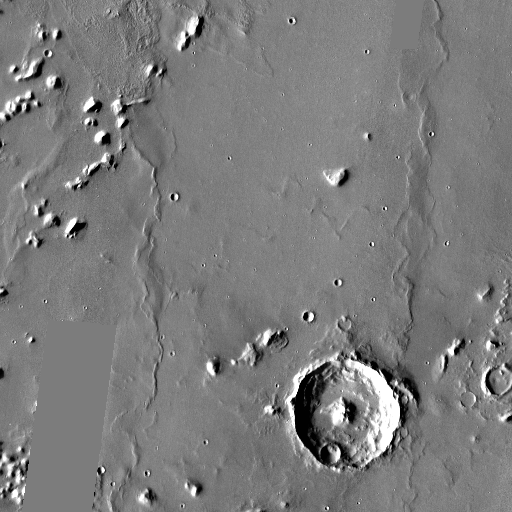
Crater classes present: Background, Other, Buried